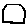
Label: hexagon